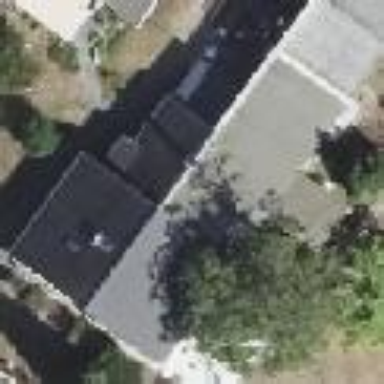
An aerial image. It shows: Gabled roof house.